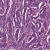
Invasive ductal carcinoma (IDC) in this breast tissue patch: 1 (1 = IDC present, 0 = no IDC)